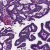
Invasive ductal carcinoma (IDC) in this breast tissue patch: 1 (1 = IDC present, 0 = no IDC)